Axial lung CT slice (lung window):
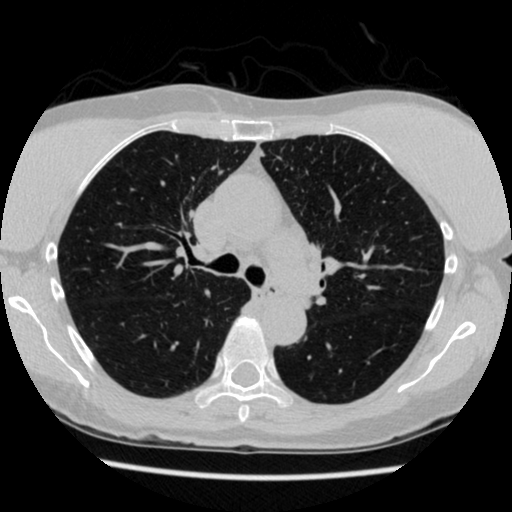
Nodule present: no